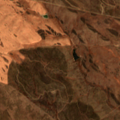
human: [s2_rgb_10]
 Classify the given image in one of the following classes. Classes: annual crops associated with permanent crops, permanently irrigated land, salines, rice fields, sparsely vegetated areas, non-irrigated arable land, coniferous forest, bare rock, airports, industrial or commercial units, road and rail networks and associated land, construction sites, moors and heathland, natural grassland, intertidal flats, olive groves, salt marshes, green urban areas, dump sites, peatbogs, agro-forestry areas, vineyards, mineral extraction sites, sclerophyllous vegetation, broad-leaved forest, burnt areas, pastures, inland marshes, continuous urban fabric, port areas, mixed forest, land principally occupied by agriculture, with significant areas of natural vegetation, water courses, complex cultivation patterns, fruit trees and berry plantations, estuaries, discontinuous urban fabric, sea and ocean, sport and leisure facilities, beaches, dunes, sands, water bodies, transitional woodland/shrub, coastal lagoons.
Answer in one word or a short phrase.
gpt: non-irrigated arable land, land principally occupied by agriculture, with significant areas of natural vegetation, transitional woodland/shrub